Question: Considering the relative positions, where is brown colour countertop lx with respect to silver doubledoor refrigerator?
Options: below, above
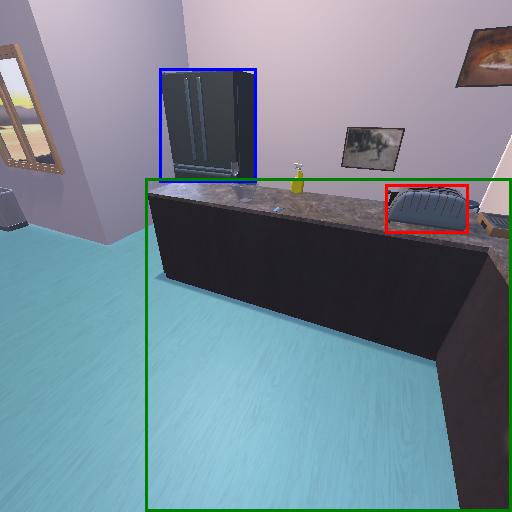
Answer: below